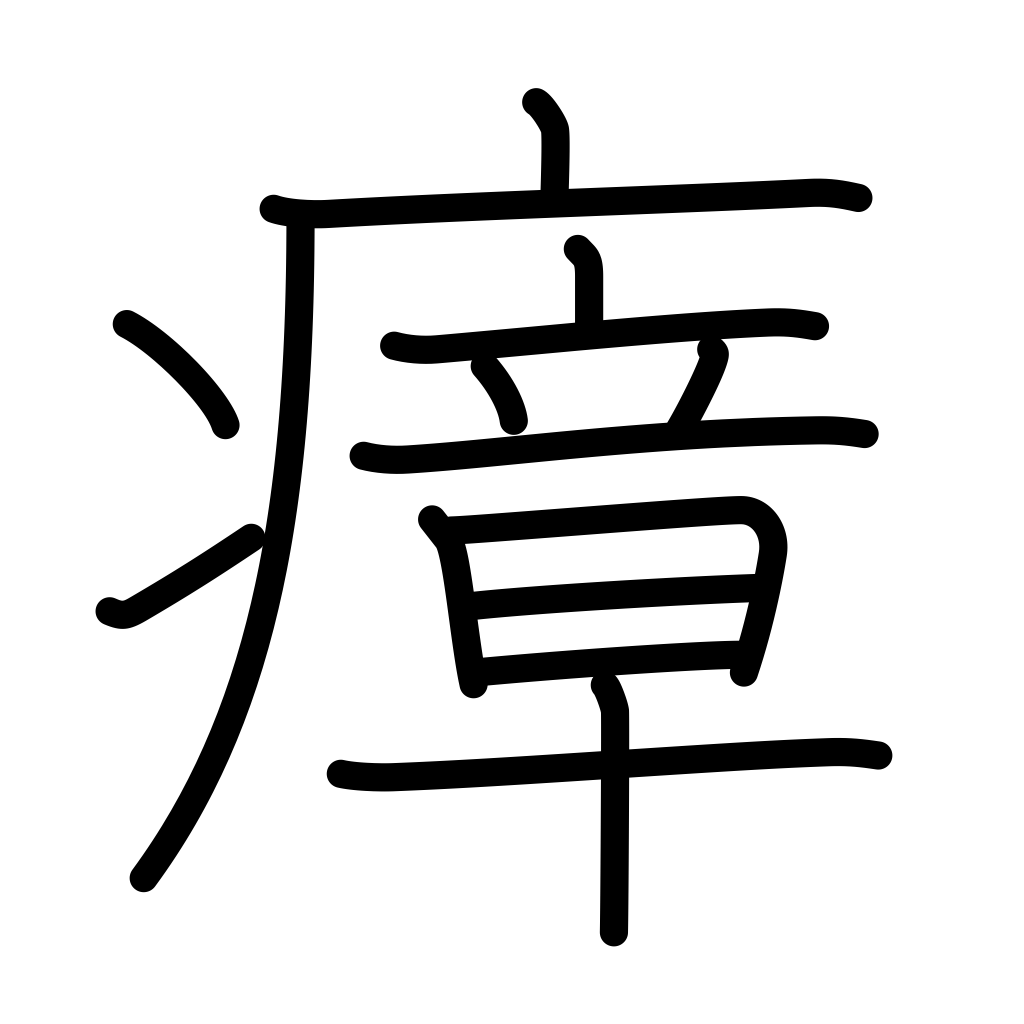
Meaning: miasma